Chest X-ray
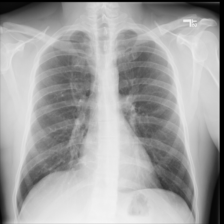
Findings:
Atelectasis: negative
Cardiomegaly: negative
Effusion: negative
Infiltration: negative
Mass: negative
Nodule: negative
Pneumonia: negative
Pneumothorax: negative
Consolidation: negative
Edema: negative
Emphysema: negative
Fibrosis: negative
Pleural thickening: negative
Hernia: negative